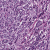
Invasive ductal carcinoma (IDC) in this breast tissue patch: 1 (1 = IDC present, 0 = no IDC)